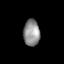
Tissue: lung
Cell type: Fibroblasts
Senescence score: 0.6147
Nuclear area (px): 426
Mean DAPI intensity: 142.512